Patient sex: M
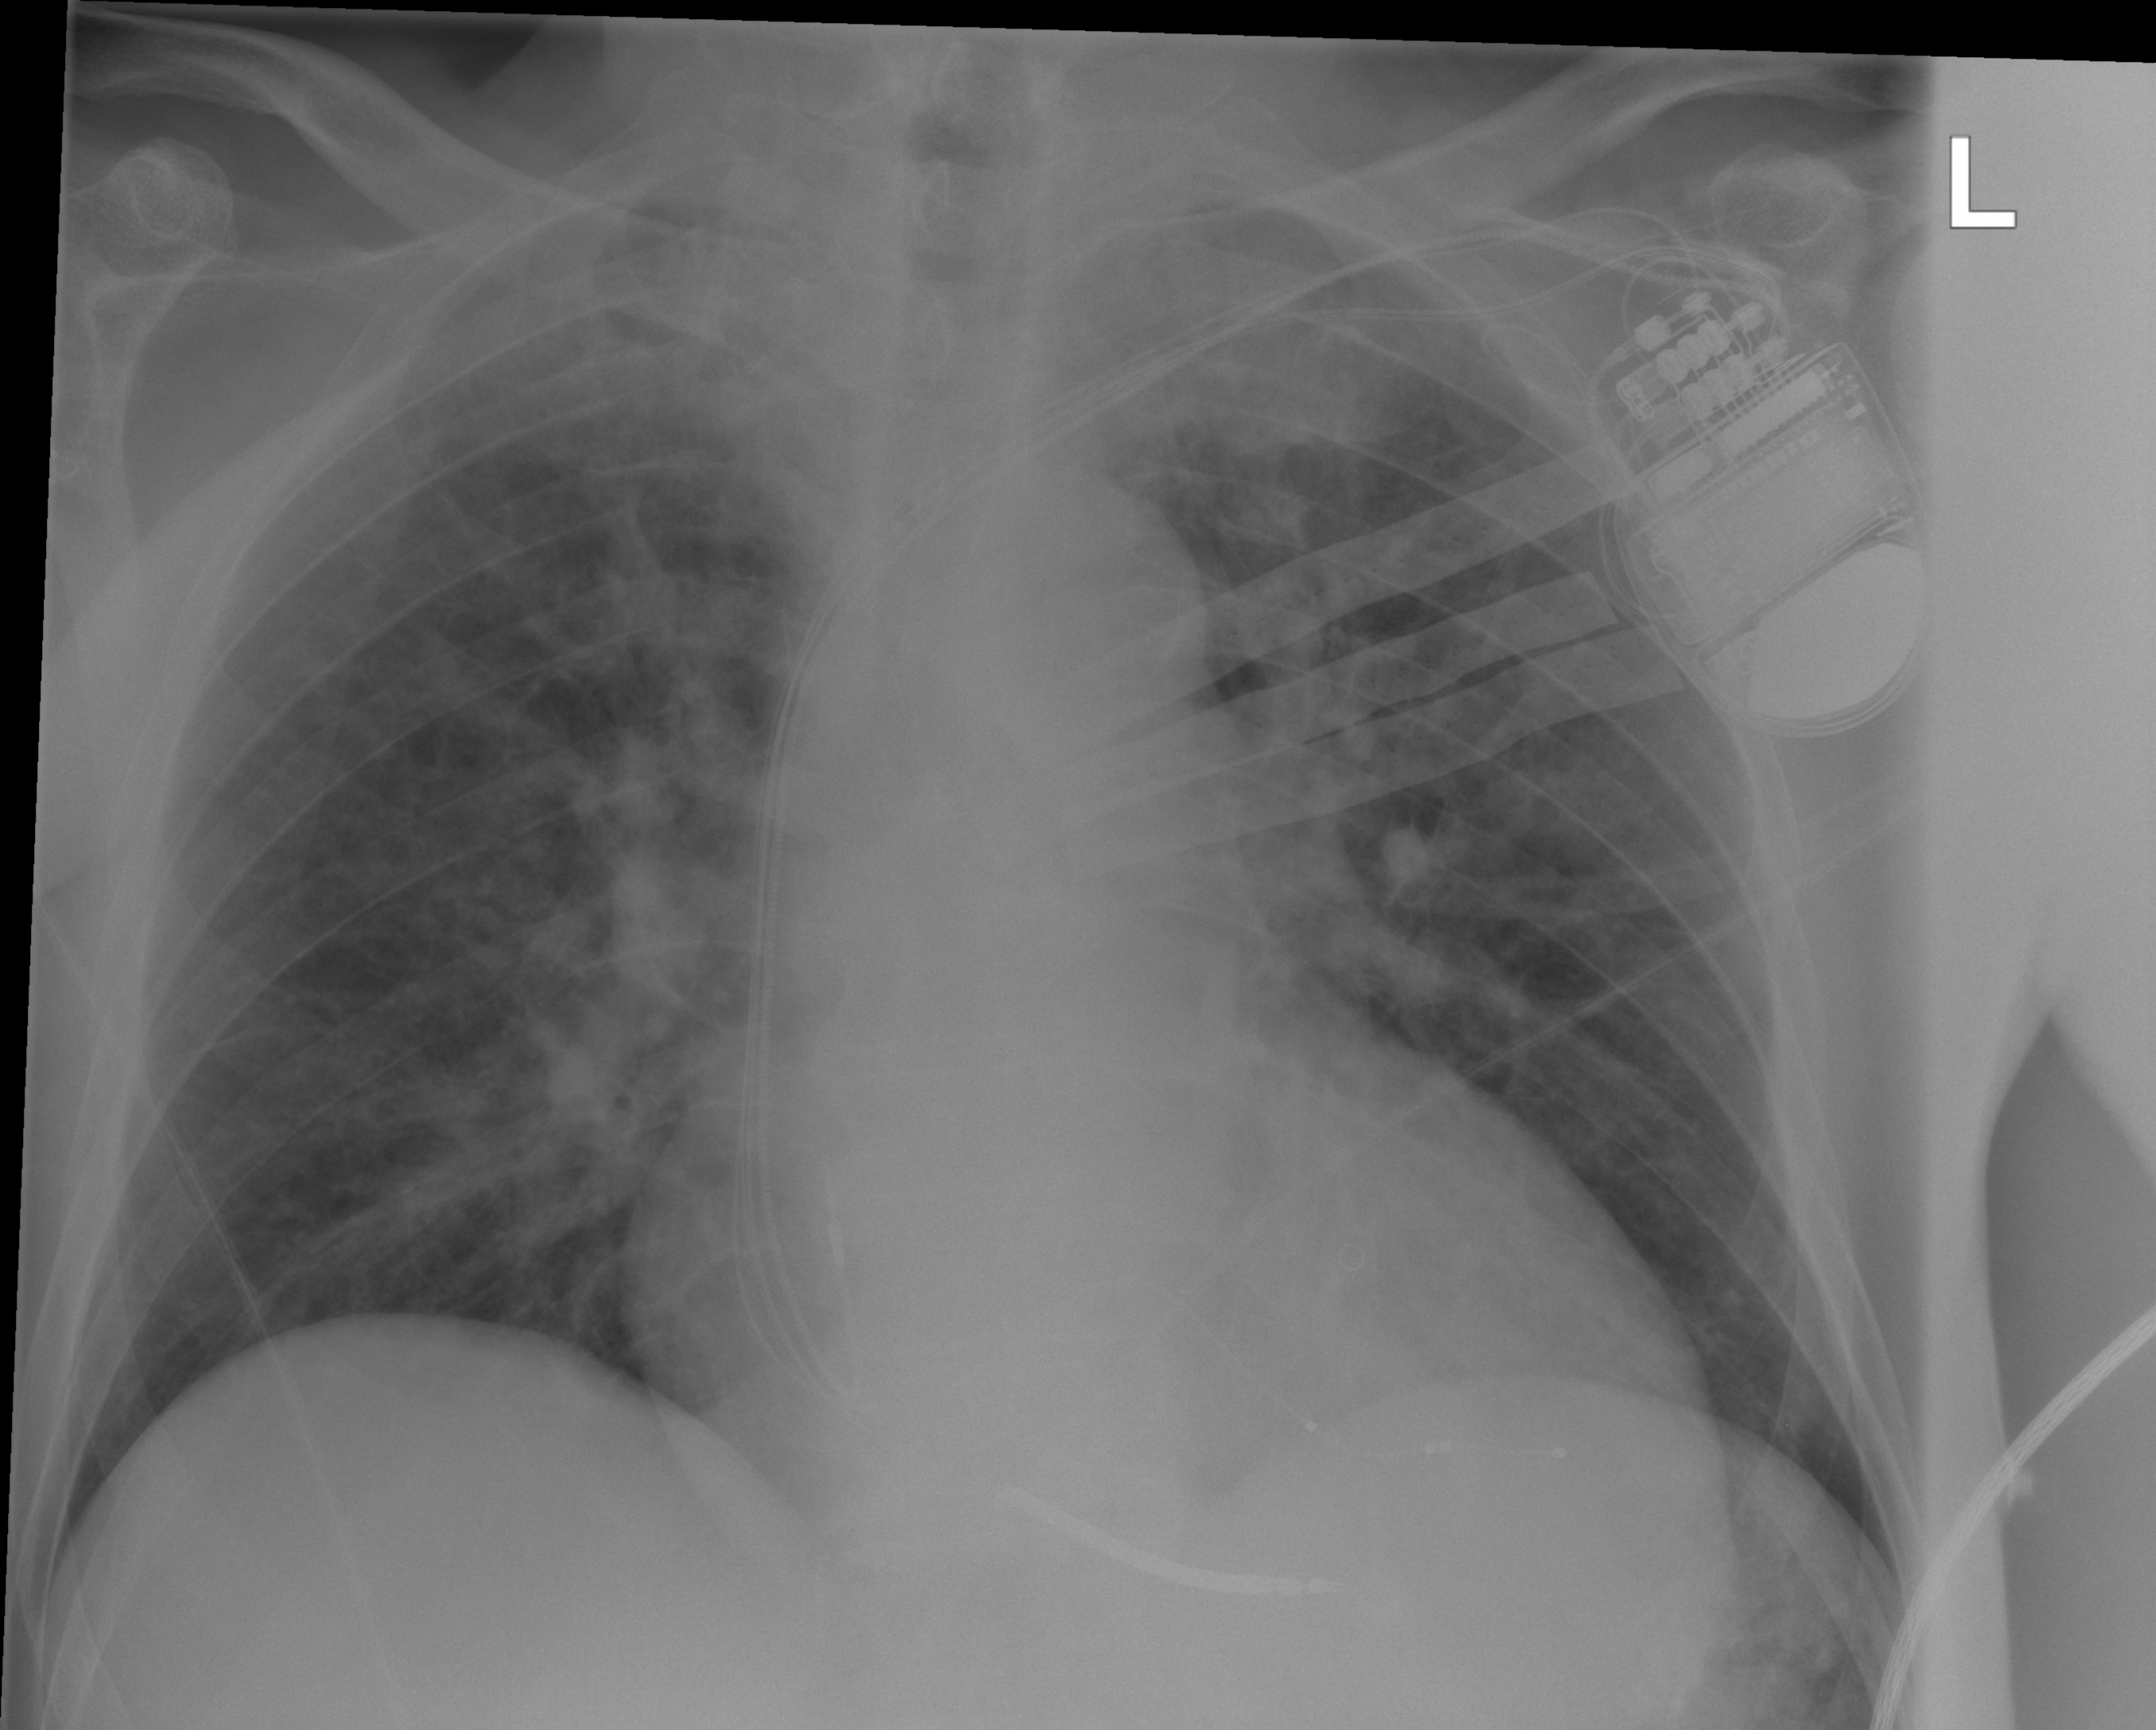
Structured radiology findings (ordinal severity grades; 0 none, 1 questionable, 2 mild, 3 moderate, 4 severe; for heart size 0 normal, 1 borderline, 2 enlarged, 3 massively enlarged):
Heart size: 2
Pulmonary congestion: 2
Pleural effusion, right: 0
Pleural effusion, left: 2
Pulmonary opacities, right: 2
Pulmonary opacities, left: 2
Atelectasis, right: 0
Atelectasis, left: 0